Interaction volume radius: 5 \u00c5
Interaction volume height: 30 \u00c5
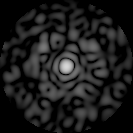
Disorder parameter: 0.787